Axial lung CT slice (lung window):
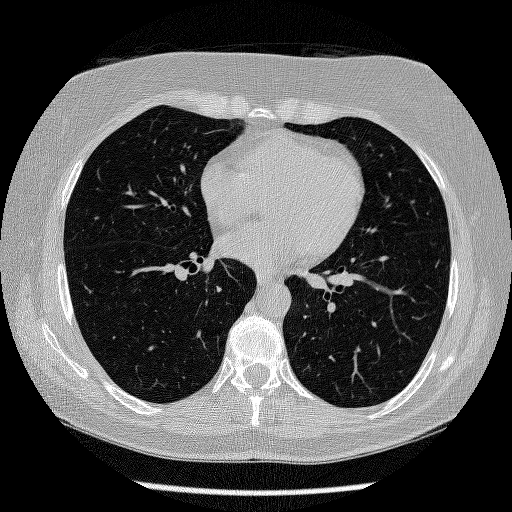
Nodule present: no